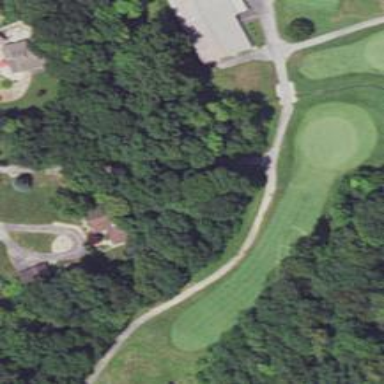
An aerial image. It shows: Path designated for golf carts.